Question: What is the reading of the measurement in the image?
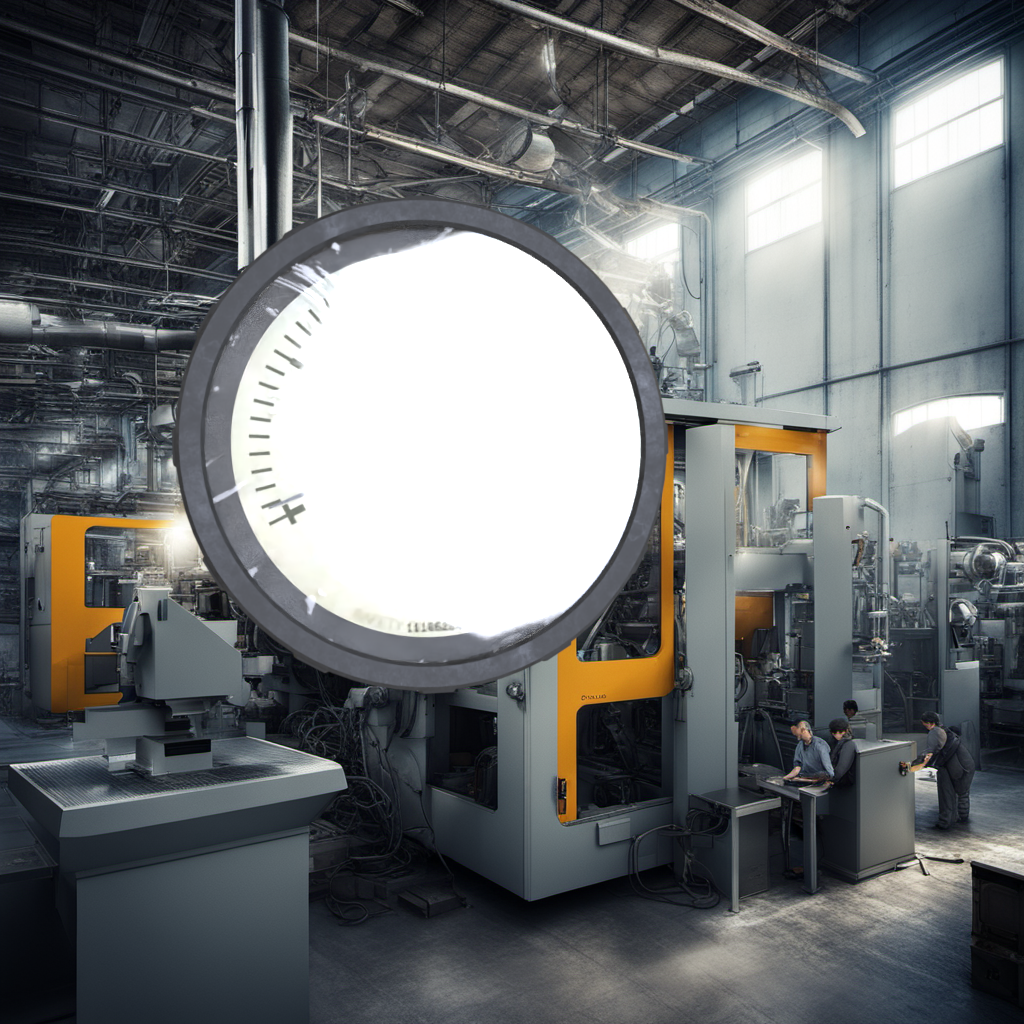
Answer: The result is -0.79
Question: What is the reading range of this measurement?
Answer: The range is from -1 to 7
Question: What is the minimum and maximum value range of this measurement?
Answer: The minimum value is -1 and the maximum value is 7